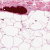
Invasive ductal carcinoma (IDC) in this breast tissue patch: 0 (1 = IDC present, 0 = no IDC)